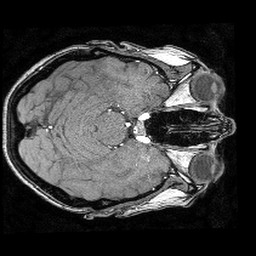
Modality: angio
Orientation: axial
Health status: ill
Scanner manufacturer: philips
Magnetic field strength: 3 T
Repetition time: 0.01828 s
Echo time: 0.003389 s